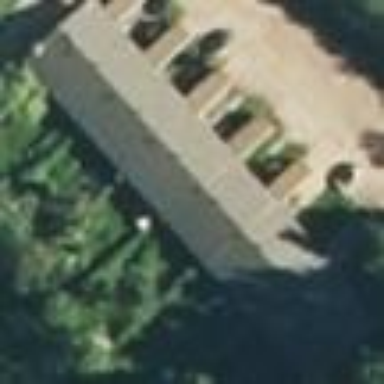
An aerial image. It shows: Terrace building.